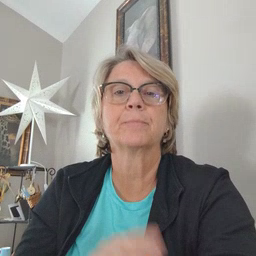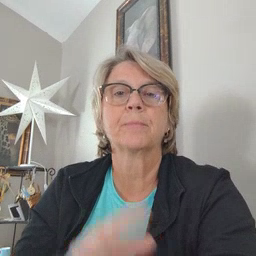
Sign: mom